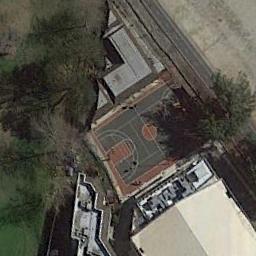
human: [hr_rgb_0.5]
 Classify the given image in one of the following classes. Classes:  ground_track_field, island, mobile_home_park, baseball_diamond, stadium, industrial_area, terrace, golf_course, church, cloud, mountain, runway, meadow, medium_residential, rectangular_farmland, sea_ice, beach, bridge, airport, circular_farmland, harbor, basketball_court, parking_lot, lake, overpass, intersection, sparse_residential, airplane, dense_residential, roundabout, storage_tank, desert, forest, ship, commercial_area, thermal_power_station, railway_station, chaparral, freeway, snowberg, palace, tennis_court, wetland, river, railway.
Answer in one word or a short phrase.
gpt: basketball_court